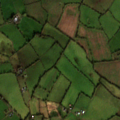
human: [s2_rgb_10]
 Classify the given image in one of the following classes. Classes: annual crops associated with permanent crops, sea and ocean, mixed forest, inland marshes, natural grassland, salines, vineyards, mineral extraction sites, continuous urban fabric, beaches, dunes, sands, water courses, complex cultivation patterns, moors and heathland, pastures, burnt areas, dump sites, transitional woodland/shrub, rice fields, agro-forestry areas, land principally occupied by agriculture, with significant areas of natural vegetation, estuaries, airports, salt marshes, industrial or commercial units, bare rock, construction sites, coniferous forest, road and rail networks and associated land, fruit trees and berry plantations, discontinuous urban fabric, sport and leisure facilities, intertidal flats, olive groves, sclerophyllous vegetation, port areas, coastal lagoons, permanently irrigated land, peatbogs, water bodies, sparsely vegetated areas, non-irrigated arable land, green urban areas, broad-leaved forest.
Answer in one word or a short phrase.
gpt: non-irrigated arable land, pastures